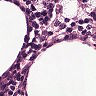
Metastatic tissue present: no